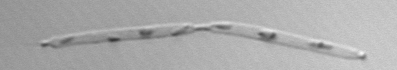
Label: Eucampia_morphytype1